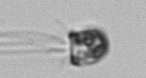
Label: flagellate_morphotype1